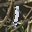
Label: 1